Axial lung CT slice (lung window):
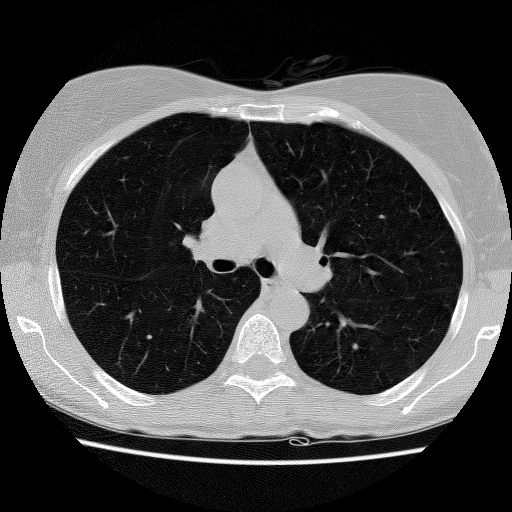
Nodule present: no